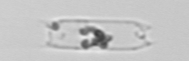
Label: Cerataulina_pelagica